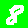
Digit: 8